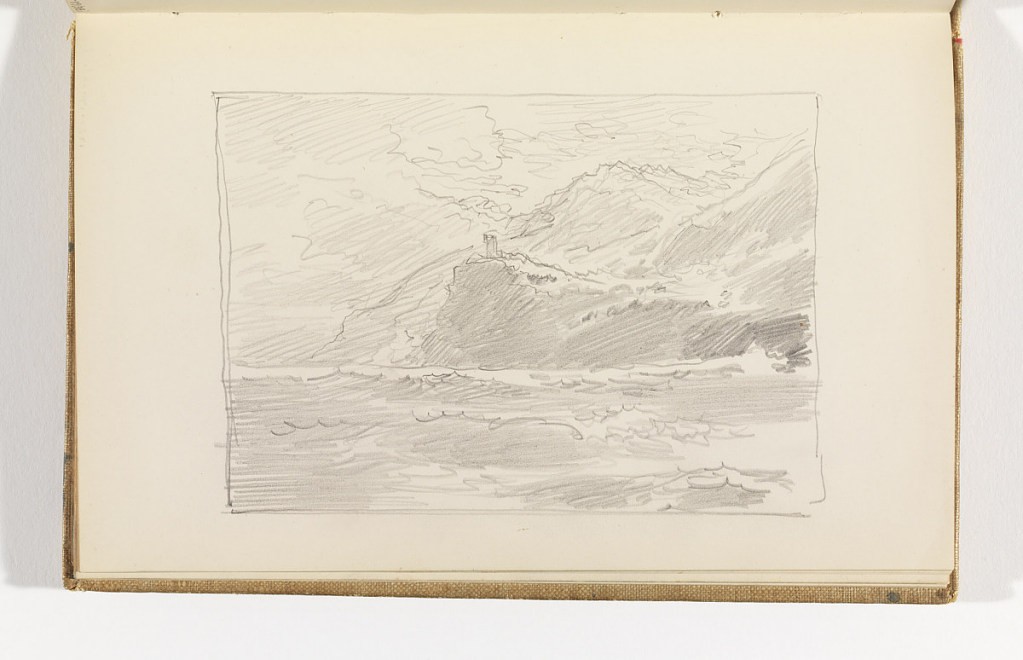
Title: Seascape with Mountains and Possible Structure
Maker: William Trost Richards, American, 1833–1905
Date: after 1878
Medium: Graphite on cream wove paper
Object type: Sketchbook folio
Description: Choppy ocean in foreground in front of mountain range with two distinct peaks.  A possible structure sits atop the nearest peak, in center of composition.